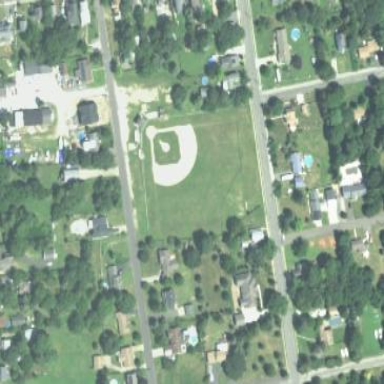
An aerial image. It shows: Baseball pitch for leisure land activities.